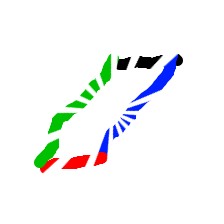
Shape: parallelogram